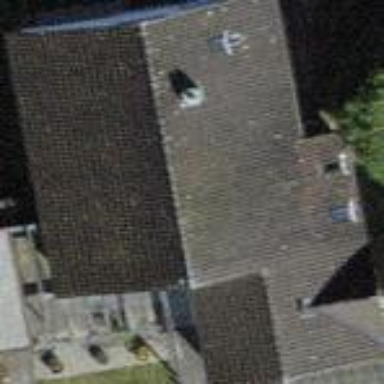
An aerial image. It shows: Building with tiled roof.